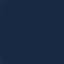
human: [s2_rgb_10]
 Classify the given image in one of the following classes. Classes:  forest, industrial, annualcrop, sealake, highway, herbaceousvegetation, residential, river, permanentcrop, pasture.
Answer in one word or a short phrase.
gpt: SeaLake